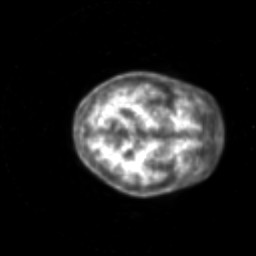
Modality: PET
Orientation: axial
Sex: female
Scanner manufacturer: siemens